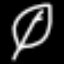
Label: leaf